Interaction volume radius: 5 \u00c5
Interaction volume height: 20 \u00c5
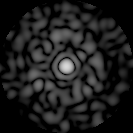
Disorder parameter: 0.8645